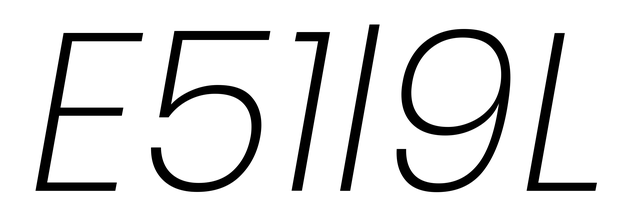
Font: Poppins-ExtraLightItalic